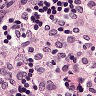
Metastatic tissue present: no